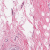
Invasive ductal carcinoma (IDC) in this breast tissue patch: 0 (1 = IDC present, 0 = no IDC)